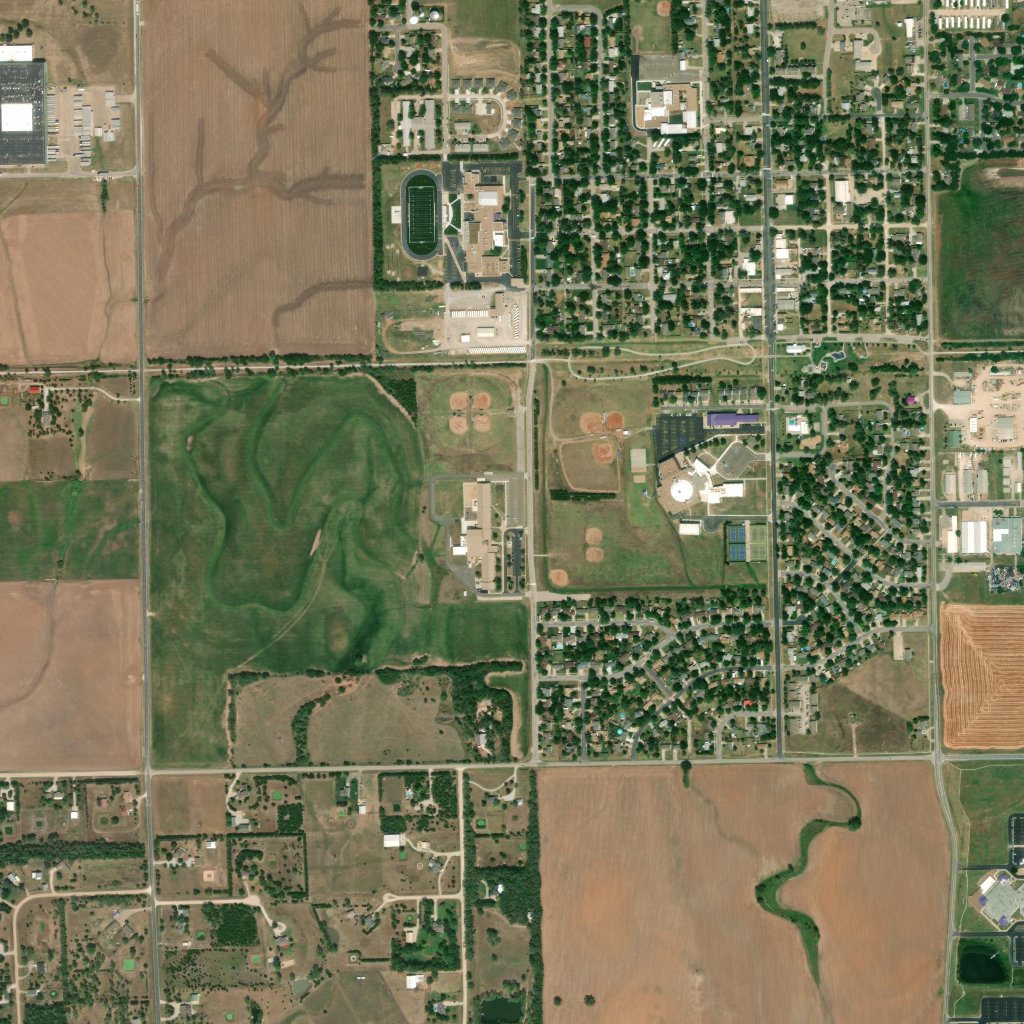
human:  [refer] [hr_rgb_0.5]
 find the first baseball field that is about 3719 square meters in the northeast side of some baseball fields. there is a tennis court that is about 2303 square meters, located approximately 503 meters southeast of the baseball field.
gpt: <box>[[46, 36, 49, 40, 0]]</box>